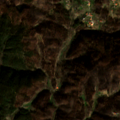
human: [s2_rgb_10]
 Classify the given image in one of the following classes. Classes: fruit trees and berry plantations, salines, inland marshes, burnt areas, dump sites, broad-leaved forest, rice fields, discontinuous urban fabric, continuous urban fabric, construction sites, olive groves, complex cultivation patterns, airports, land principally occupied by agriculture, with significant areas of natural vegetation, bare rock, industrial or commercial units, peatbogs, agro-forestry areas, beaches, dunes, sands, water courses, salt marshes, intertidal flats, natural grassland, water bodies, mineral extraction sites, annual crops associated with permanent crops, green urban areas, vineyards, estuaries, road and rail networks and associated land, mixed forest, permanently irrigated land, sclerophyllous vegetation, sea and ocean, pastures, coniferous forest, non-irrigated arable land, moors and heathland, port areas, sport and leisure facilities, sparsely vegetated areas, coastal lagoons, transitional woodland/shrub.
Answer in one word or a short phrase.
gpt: complex cultivation patterns, broad-leaved forest, mixed forest, transitional woodland/shrub